Question: I need to determine the data in a chart at run-time and put it in a .doc.
To construct the document I use Aspose to replace elements in a .doc template.
An example chart was made by importing an Excel workbook into Word, they mostly use the defaults, yet I fail to construct a chart that looks like it.

On the right the example chart I'm trying to make in code, on the left what I got so far.
1. It does not have the dots marking each data point
2. The tick mark labels are located at the tick marks instead of in between (done with Axis postion) don't know how to do this in code.
3. The graph is compressed in height because the picture made by .net charting was square and needed to be crammed inside the example picture bounds (how to change the width/heigh ratio?)
4. Big numbers are not formatted with a . between each group of three numbers.
.docx is not an option, the file format must be .doc.
My code for building the graph. This code is called with data to populate the graph.
'''
public MemoryStream MakeLineChart(string title, string[] captions, Color[] colors, decimal[][] values)
{
var chart = new Chart();
var area = new ChartArea("MyChartArea");
area.AxisY2.LineWidth = 0;
area.AxisY.LineWidth = 0;
area.AxisY.MajorGrid.Enabled = false;
area.AxisY.MinorGrid.Enabled = false;
area.AxisX.IsMarginVisible = true;
foreach (var axis in area.Axes)
{
axis.LineColor = Color.LightGray;
axis.MajorGrid.LineColor = Color.LightGray;
axis.MajorTickMark.Enabled = false;
}
var legend = new Legend();
legend.LegendStyle = LegendStyle.Row;
legend.Docking = Docking.Bottom;
legend.DockedToChartArea = area.Name;
legend.Enabled = true;
chart.Legends.Add(legend);
chart.ChartAreas.Add(area);
chart.BorderlineColor = Color.Black;
chart.BorderlineWidth = 2;
chart.Titles.Add(title);
chart.TextAntiAliasingQuality = TextAntiAliasingQuality.High;
chart.AntiAliasing = AntiAliasingStyles.All;
for (int i = 1; i < values.Length; i++)
{
var line = new Series(captions[i - 1]);
line.ChartArea = area.Name;
line.ChartType = SeriesChartType.Spline;
line.Color = colors[i - 1];
line.BorderWidth = 5;
for (int j = 0; j < values[i].Length; j++)
{
line.Points.AddXY(values[0][j], values[i][j]);
}
chart.Series.Add(line);
}
var image = new MemoryStream();
chart.SaveImage(image, ChartImageFormat.Emf);
return image;
}
'''
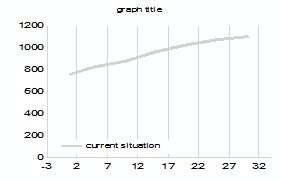
Answer: I solved several of these problems:
1. Specify markers on the series line.MarkerStyle = MarkerStyle.Circle;
line.MarkerSize = 7;
2. Still a problem, the tick mark label values are interpeted, I need them to exactly be the x-axis values, like the default when using an Excel workbook in Word.
3. Specify the chart size: chart.Width = 280;
chart.Height = 180;
4. Specify the formatting: area.AxisY.LabelStyle.Format = "EUR{#,##0 }";
I found two additional problems, will ask another question if I cannot solve them.
1. Anti-aliasing is not applied to the line graphics. (even though the chart AntiAliasing setting is All).
2. The legend is located inside the chart draw area, sometimes blocking the view of the actual graph.